This time-frequency spectrogram was computed from a bearing vibration snapshot; brighter regions carry more energy. What is the most likely bearing condition (normal, inner_race, outer_race, ball)?
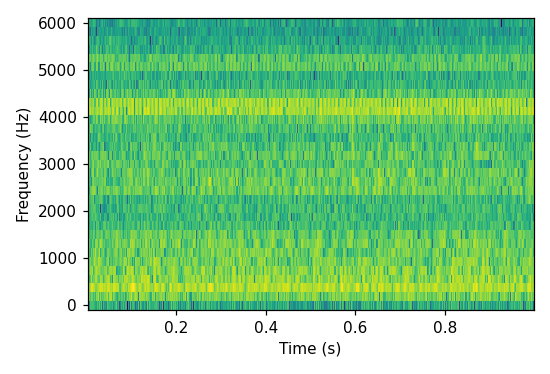
Answer: normal